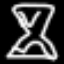
Label: hourglass